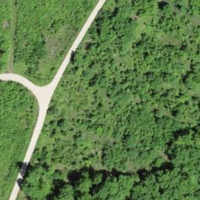
EUNIS habitat code: 24
Species observed at this site:
Bombus campestris